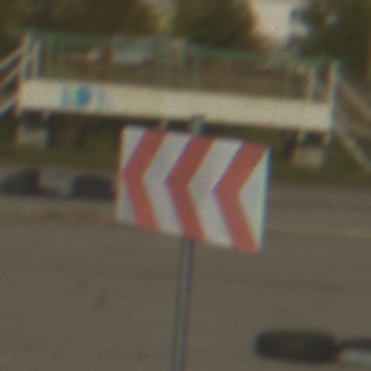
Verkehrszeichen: RichtungstafelnInKurvenGrossRechts
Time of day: MorningAfternoon
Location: Outdoor (RoadRail)
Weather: PartlyCloudy
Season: NotSpecified
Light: Natural